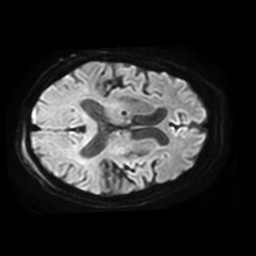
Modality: TRACE
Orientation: axial
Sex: female
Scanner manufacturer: philips
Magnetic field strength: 3 T
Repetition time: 4.237 s
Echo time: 0.07249 s